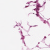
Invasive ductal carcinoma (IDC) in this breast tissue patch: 0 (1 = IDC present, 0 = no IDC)